Question: I want to display labels in a bar plot (and if possible, remove the color). For example, here's a code snippet that create a bar plot in color:
'''
S=[1 4 1 2 3 4];
R=[4 4 4 10 6 1];
f=zeros(5,6);
for i=1:5
for j=1:numel(S)
if S(j)==i
f(i,j)=R(j);
end
end
end
barplot=bar(f,'stacked');
'''
What I want is something that looks like this:

How can I do it? Could you help me? Thanks in advance!
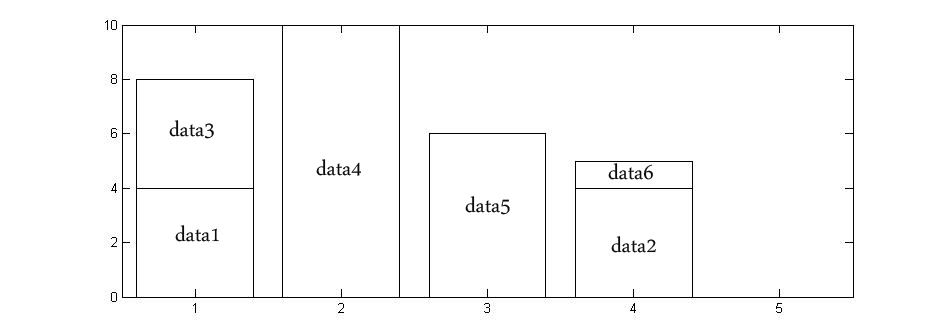
Answer: First of all, to remove the color of the bars ( make the bars) you can make use of the vector of handles returned by 'bar':
'''
set(barplot, 'FaceColor', 'w'); % // w = white
'''
Adding text to the bar plot is a little trickier -- you'll have to add individual text labels using <URL>, and in order to do that, you must calculate the x and y coordinates for each label. Here's how it can be done:
'''
H = nonzeros(R) / 2; % // Relative offset of each text label
Y = cumsum(f, 2);
Y = nonzeros(Y(f > 0)') - H; %'// Y coordinates of text labels
X = S - 0.2; % // X coordinates of text labels
for k = 1:numel(Y)
text(X(k), Y(k), labels{k}) % // Show text label
end
'''
where 'labels' is a <URL> of the text strings to be displayed.
By the way, you can reduce your two nested loops into one single statement:
'''
f = full(sparse(S, 1:numel(S), R, 5, numel(S)));
'''
### Example
'''
S = [1 4 1 2 3 4];
R = [4 4 4 10 6 1];
%// Bar plot
f = full(sparse(S, 1:numel(S), R, 5, numel(S)));
barplot = bar(f, 'stacked');
%// Set color of bars to white
set(barplot, 'FaceColor', 'w')
%// Add text labels
labels = {'data1', 'data2', 'data3', 'data4', 'data5', 'data6'};
H = nonzeros(R) / 2;
Y = cumsum(f, 2);
Y = nonzeros(Y(f > 0)') - H; %'// Y coordinates
X = S - 0.2; % // X coordinates
for k = 1:numel(Y)
text(X(k), Y(k), labels{k})
end
'''
This produces the following plot:

Have fun :)